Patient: sex M, age 37
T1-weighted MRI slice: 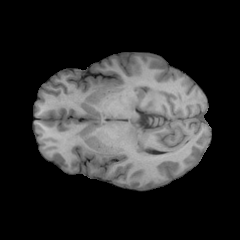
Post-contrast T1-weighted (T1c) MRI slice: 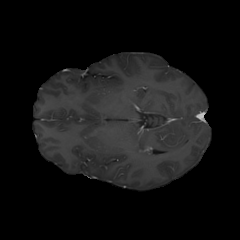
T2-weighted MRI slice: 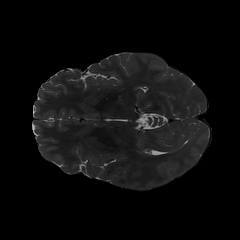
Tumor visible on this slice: no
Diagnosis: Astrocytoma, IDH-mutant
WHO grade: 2